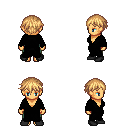
a pixel art fantasy rpg character, female body template, human, tanned skin, black robe, teal pants, light blonde short bangs hairstyle, black shoes, four views (front, back, left, right), 2x2 character sprite sheet, small pixel art, hard edges, no anti-aliasing